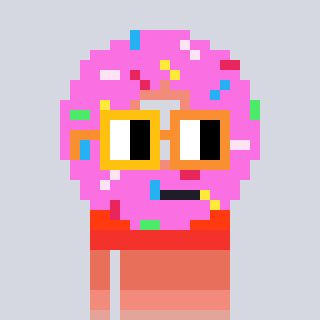
a pixel art character with square yellow and orange glasses, a doughnut-shaped head and a cold-colored body on a cool background